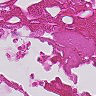
Metastatic tissue present: no